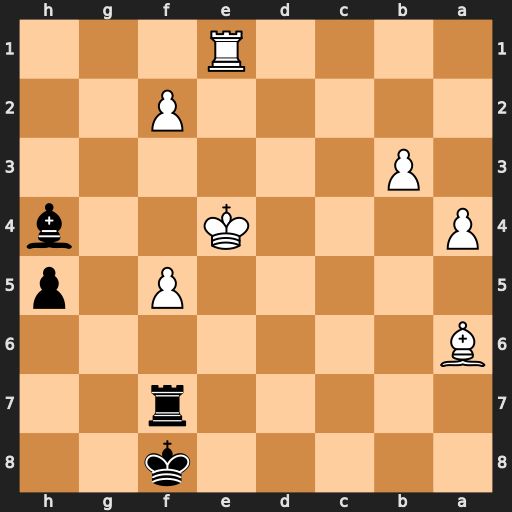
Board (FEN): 5k2/5r2/B7/5P1p/P3K2b/1P6/5P2/4R3
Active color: b
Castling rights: -
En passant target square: -
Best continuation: Re7+ Kf3 Rxe1